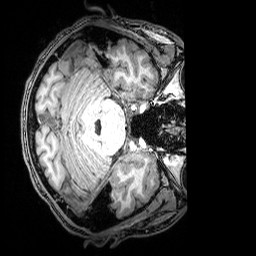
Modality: T1w
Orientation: axial
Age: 22
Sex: male
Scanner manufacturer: siemens
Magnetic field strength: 3 T
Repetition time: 2.53 s
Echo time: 0.00388 s